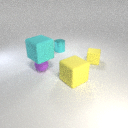
small yellow rubber cube behind small purple rubber sphere